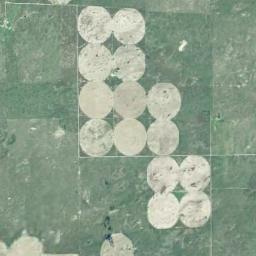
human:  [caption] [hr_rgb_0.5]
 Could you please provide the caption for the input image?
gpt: Many light yellow neatly arranged circular farmland, .

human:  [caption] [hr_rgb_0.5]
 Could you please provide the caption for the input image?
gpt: The circular farmland in the upper left corner is the largest .

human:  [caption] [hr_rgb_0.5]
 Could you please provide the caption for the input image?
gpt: Several khaki circular farmlands are surrounded by other farmlands that grows other crops .

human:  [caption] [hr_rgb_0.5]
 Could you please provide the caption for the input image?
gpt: There are some bare circle farmland in the green land .

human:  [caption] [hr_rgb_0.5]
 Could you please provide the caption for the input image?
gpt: There are some white circular farmlands of the same size arranged neatly .